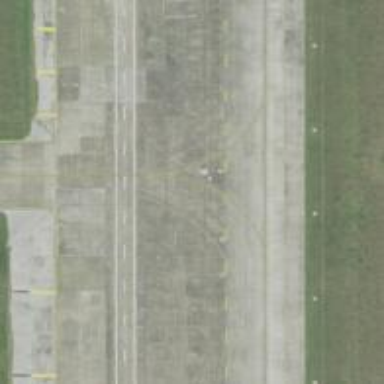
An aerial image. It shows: View of taxiway at the airport.